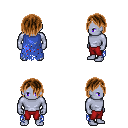
a pixel art fantasy rpg character, male body template, dark elf, purple skin, blue tattered cape, red pants, brown bangs hairstyle, four views (front, back, left, right), 2x2 character sprite sheet, small pixel art, hard edges, no anti-aliasing